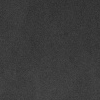
Atmospheric dust classification: dusty